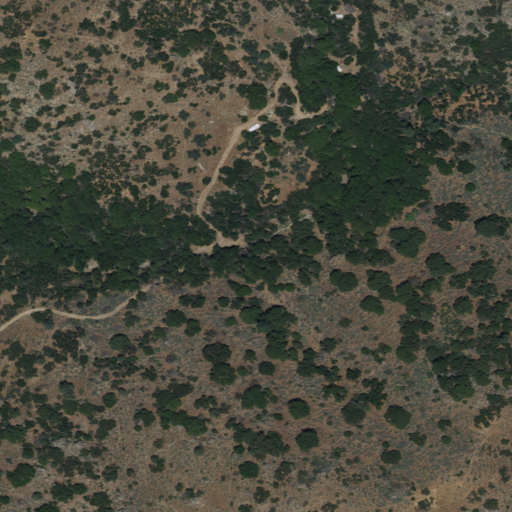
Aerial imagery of valley in California named Little Hart Canyon containing evergreen forest, shrub, and open development